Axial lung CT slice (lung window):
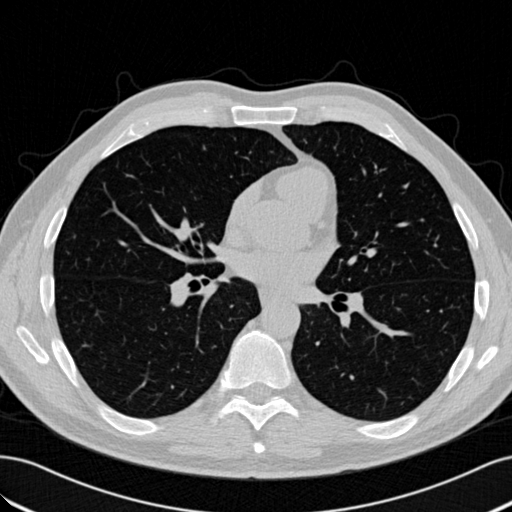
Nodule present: no